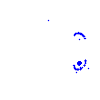
Particle: proton